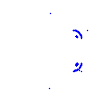
Particle: electron